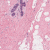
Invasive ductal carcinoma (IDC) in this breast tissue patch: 0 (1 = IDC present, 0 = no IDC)